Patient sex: M
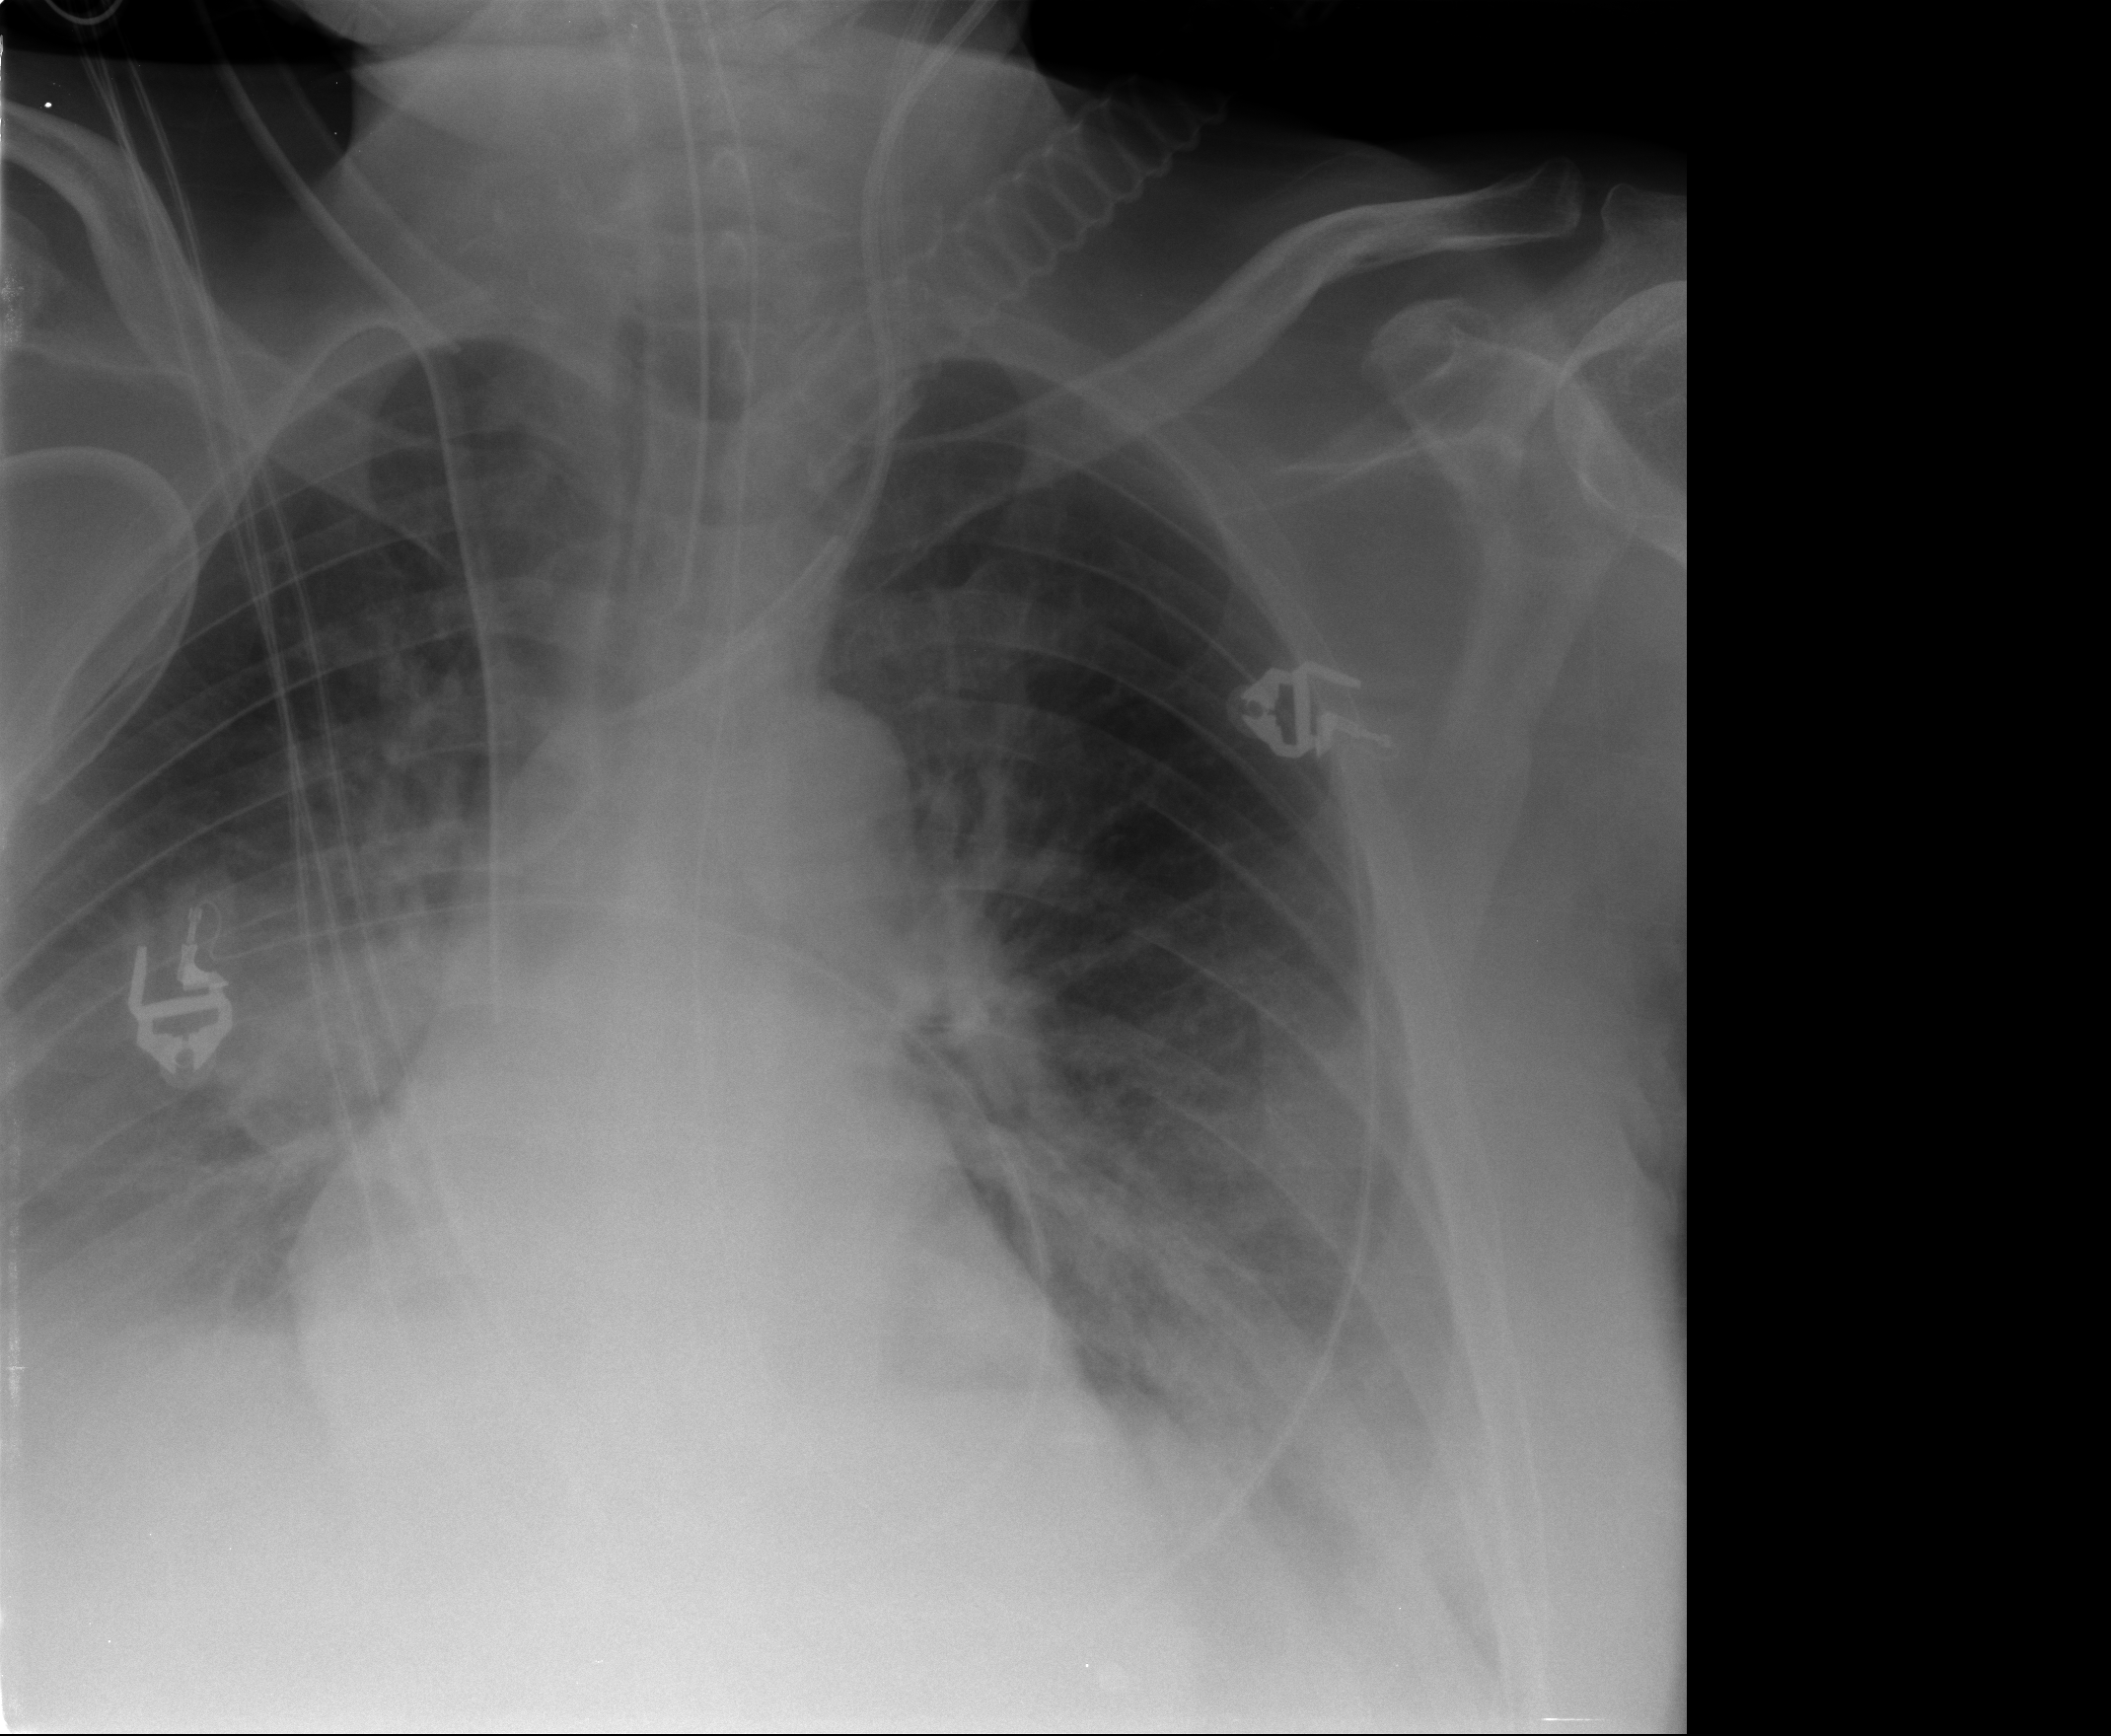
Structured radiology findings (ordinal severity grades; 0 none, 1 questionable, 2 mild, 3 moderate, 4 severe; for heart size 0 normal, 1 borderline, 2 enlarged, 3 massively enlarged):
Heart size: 2
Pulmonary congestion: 2
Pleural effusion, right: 2
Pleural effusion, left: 2
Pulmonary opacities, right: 1
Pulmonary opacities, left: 0
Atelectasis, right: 2
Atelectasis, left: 2